Aerial crown-view tile of a tropical tree (Barro Colorado Island, Panama), acquired 20240611:
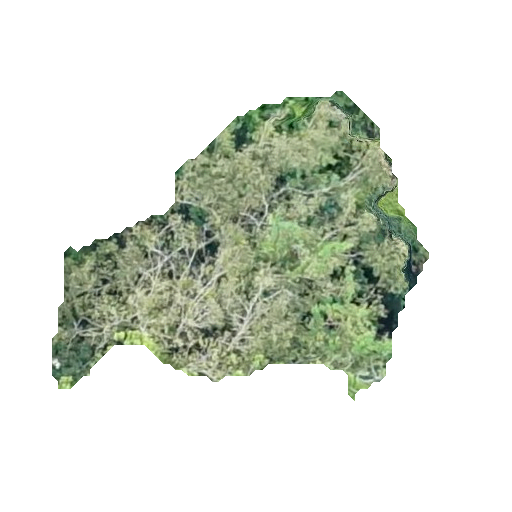
Species: Luehea seemannii
GBIF accepted scientific name: Luehea seemannii
Crown area: 112.559 m²